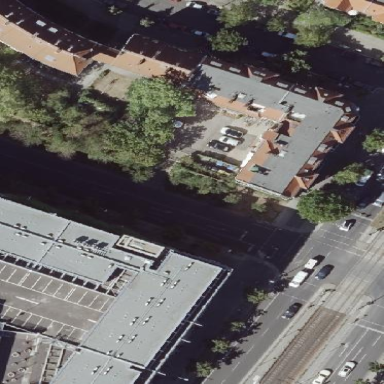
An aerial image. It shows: Tan apartments with flat mansard roofs.